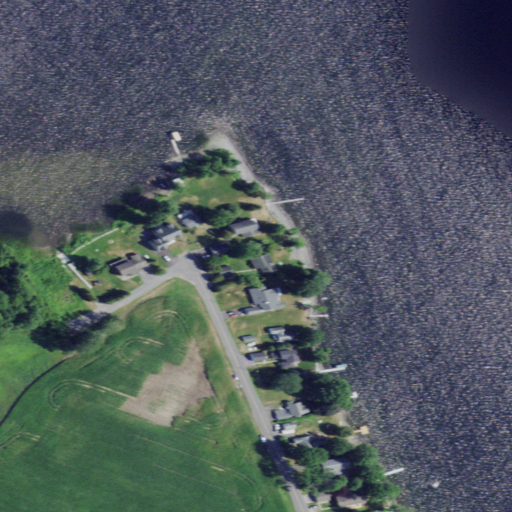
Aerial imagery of cape in New York named Colligan Point containing open water, cultivated crops, low intensity development, herbaceous wetlands, grassland, woody wetlands, barren land, medium intensity development, and open development